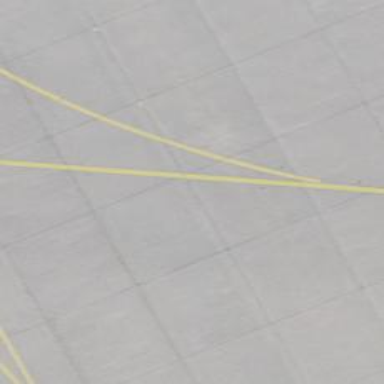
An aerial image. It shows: View of taxiway at the airport.